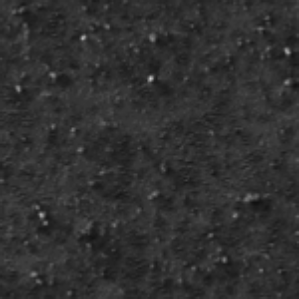
Label: frost